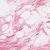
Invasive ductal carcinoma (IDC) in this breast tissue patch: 0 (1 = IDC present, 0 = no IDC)